Question: I can't seem to find the answer online when I search around, I don't know if this is because there is an easier way that I don't know about.
I want my text box text to begin after the line on the picture below:

Is there something that I can set in the XAML or in he C# code.
Also, if there is a solution, the data that the user enters it getting stored in a database so I don't want there to be space before there data if you get me.
Any idea's please let me know, Thanks.
'''
<Label Content="Firstname:" HorizontalAlignment="Left" Margin="84,177,0,0" VerticalAlignment="Top" Foreground="#FFACACAC" FontSize="13"/>
<TextBox x:Name="txtFirstname" HorizontalAlignment="Left" Height="43" Margin="59,166,0,0" TextWrapping="Wrap" VerticalAlignment="Top" Width="433" PreviewTextInput="TextOnlyValidation" VerticalContentAlignment="Center" FontSize="16" />
<GridSplitter HorizontalAlignment="Left" Height="34" Margin="190,171,0,0" VerticalAlignment="Top" Width="1" Background="#FFACACAC"/>
'''
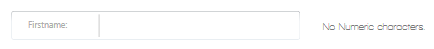
Answer: You mentioned a couple of problems.
(1) Want text to appear after that line
Solution is to set padding, so that there is a large dead-space on the left of the textbox. How much? However wide your label is, or whatever it takes to get to the line.
Use something like 'Padding="15,0,0,0"' to just set the left padding.
(2) Adding padding won't let you click in TextBox
Click where? Over the label, or to the right of the line? You can set 'IsHitTestVisible="False"' on the label to ensure it doesn't get in the way of your clicking.
But finally, this is not a great design. You've got absolute positions for Margin whereas you want to try and create a layout that flows and adapts to the space given. A Grid will help with this. You're also trying to overlay two UI elements, and then work around problems introduced by doing this. This is a clear sign you're doing things wrong! The best solution, if a control doesn't do what you want, is to create your own control derived from those that are closest to what you want. You would be better off creating your own TextBox-with-inbuilt-label component and using that.